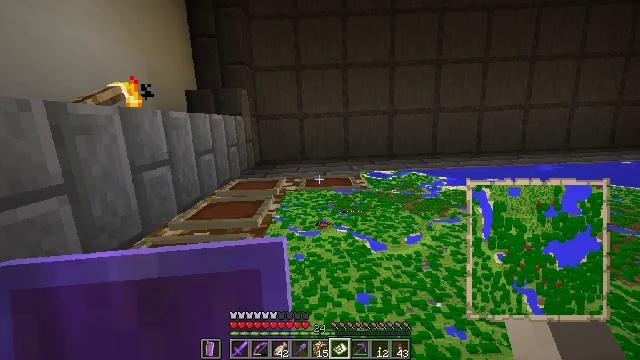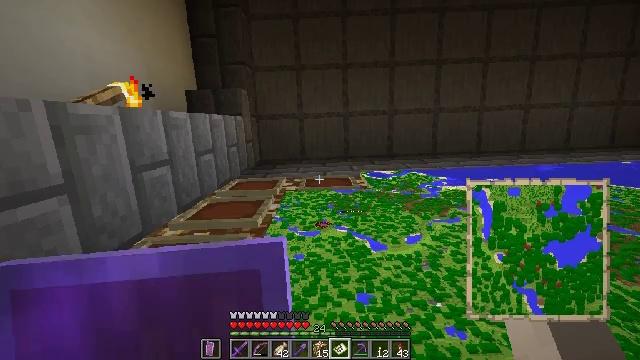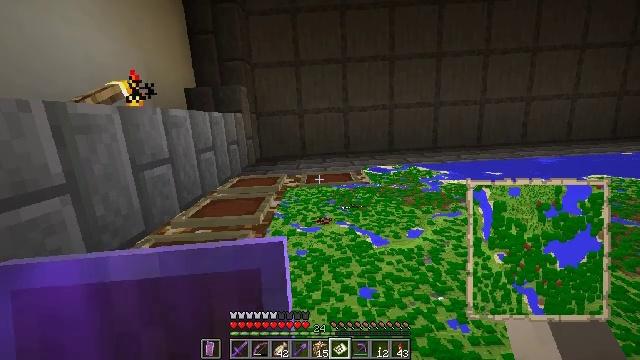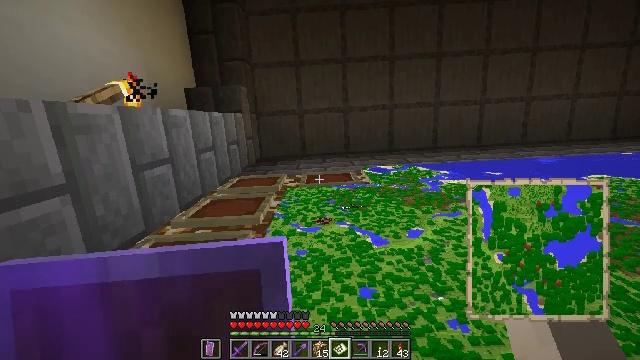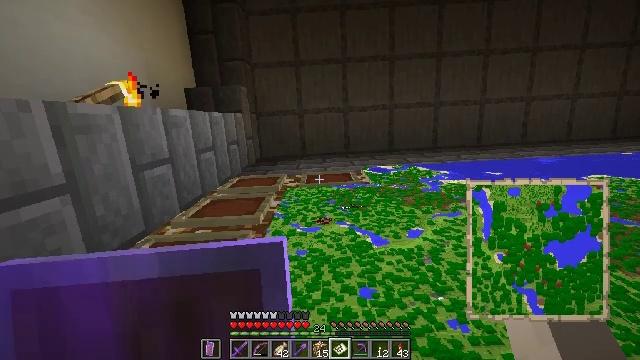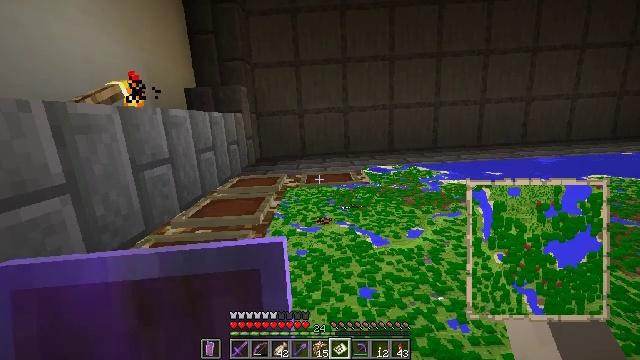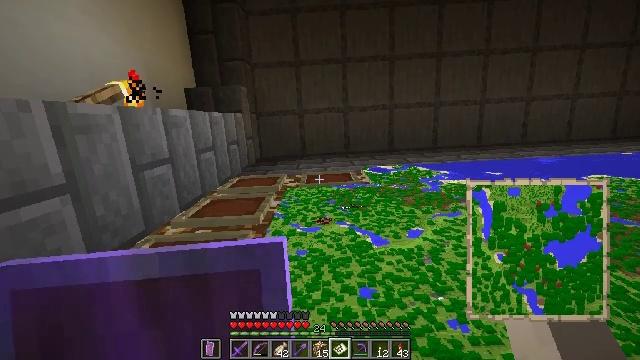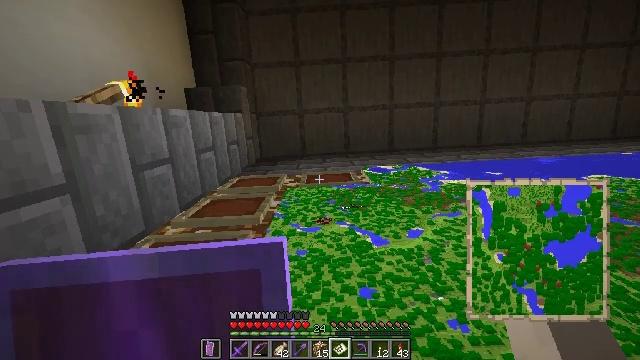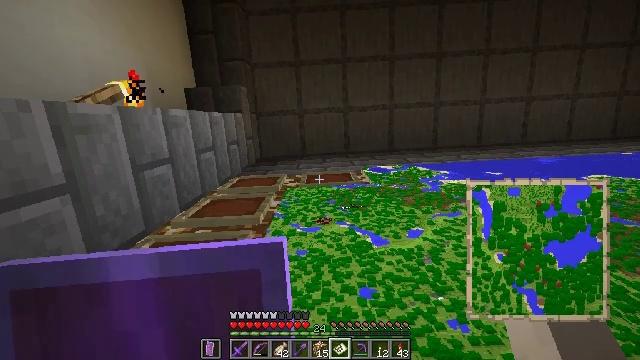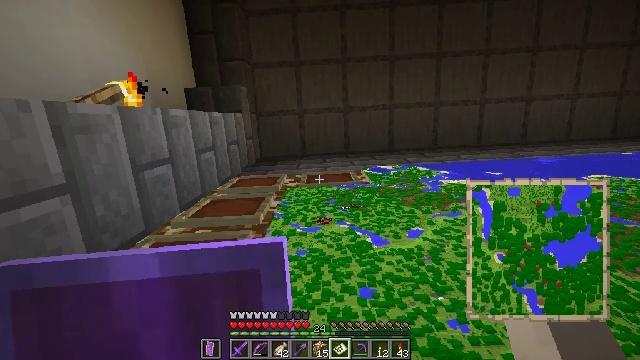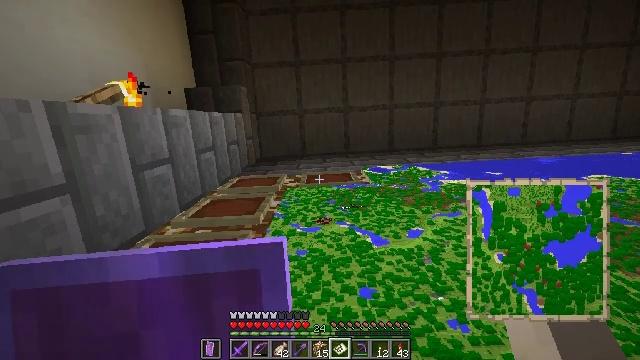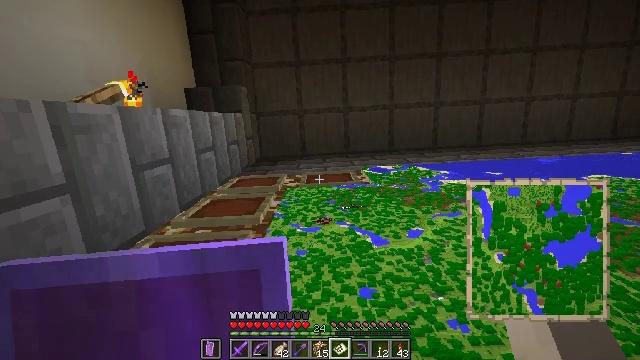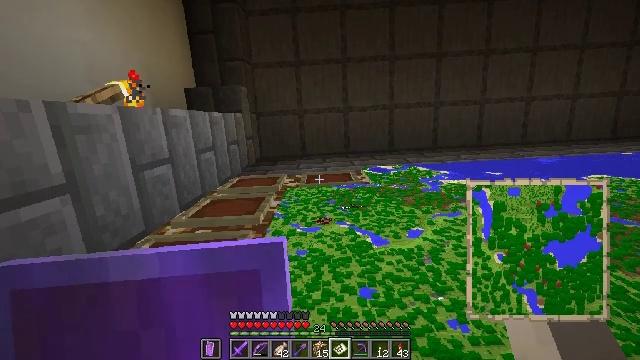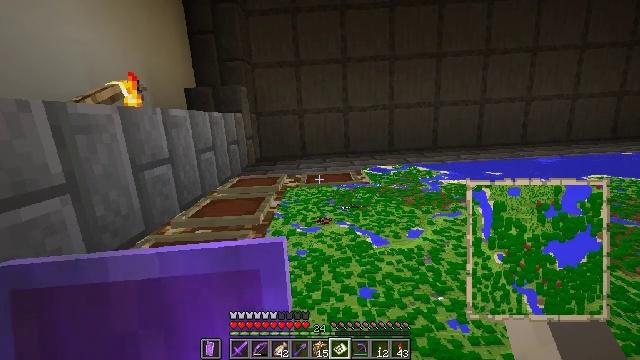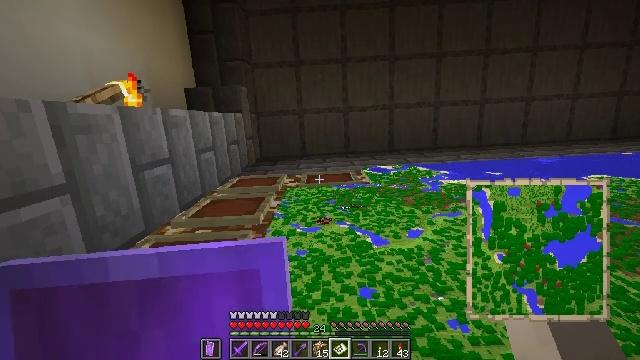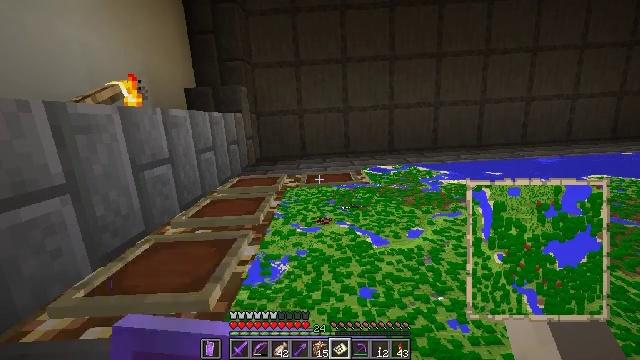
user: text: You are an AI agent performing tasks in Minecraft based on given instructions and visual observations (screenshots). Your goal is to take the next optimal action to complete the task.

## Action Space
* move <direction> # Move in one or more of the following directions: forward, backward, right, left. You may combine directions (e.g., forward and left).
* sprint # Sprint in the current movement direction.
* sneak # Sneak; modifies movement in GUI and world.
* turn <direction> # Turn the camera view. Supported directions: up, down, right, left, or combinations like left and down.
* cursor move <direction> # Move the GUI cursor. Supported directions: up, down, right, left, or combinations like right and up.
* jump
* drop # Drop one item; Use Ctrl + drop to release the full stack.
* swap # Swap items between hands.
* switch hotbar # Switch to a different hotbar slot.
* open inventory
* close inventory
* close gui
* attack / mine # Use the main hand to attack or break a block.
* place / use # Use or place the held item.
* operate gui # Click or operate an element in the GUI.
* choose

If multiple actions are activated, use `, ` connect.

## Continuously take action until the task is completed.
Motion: motion action
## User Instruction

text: Convert stone into smooth stone using the furnace.
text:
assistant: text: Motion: no_op
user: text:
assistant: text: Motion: no_op
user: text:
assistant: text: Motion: no_op
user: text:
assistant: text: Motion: no_op
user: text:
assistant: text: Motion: no_op
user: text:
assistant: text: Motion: no_op
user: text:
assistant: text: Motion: no_op
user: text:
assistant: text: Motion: no_op
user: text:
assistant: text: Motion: no_op
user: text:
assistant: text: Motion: no_op
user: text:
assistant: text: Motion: no_op
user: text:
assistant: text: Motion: no_op
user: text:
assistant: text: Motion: no_op
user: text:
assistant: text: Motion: no_op
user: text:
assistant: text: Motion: use / place
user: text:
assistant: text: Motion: use / place
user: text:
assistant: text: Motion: use / place
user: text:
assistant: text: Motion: no_op
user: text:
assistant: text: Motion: no_op
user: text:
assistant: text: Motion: no_op
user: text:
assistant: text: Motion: no_op
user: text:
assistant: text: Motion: no_op
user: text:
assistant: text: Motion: no_op
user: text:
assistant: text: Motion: no_op
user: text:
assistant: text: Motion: no_op
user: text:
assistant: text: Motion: no_op
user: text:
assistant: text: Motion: no_op
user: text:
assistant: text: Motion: no_op
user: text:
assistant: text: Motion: no_op
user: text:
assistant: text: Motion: no_op